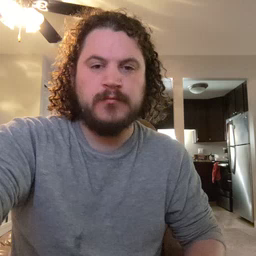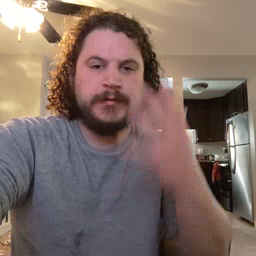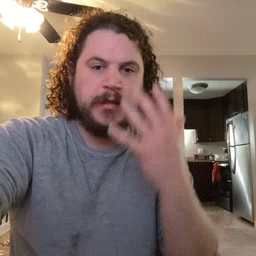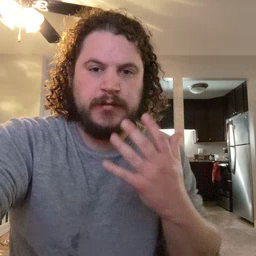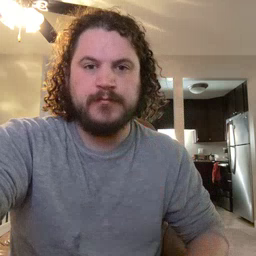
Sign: sad